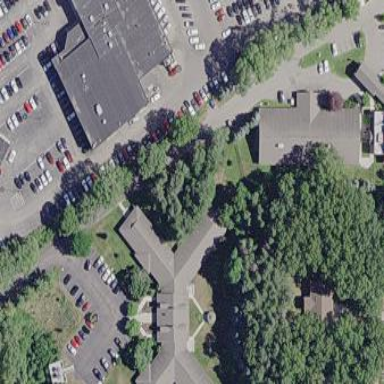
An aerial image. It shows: Building that serves as nursing home.